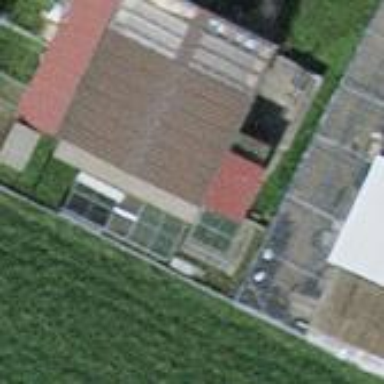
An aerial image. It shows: Shed building.